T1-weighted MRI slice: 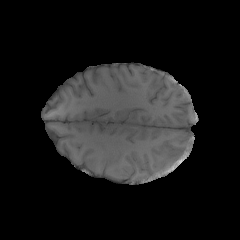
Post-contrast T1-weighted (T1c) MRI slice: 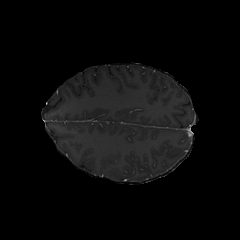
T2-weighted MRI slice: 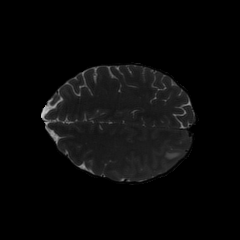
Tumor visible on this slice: yes